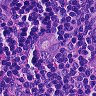
Metastatic tissue present: yes